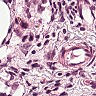
Metastatic tissue present: no